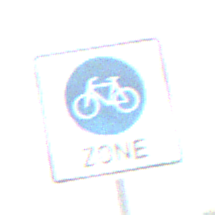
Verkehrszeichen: BeginnFahrradzone
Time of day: MorningAfternoon
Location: Outdoor (RoadRail)
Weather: PartlyCloudy
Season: NotSpecified
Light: Natural